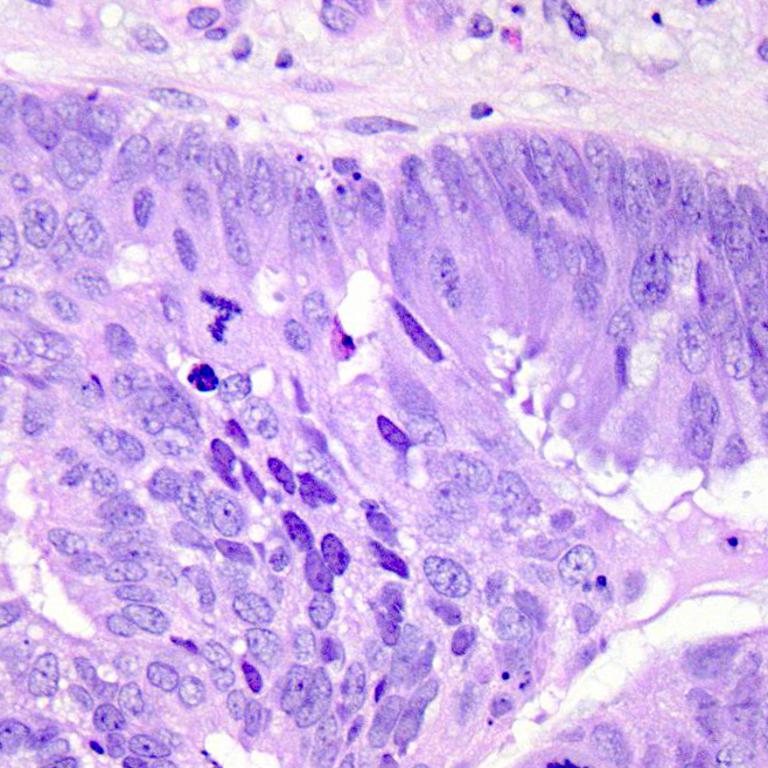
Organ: colon
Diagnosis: adenocarcinomas